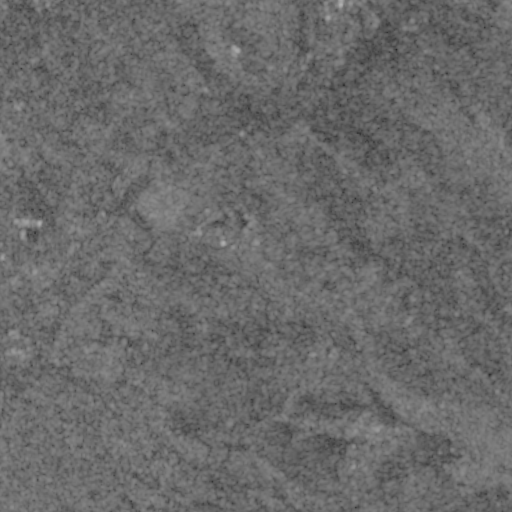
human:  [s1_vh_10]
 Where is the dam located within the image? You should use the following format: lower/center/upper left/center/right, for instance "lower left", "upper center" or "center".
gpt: The dam is located in the center left of the image.
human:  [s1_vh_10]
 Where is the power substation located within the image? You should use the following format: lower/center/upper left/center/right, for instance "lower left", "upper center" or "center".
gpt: The power substation is located in the upper left of the image.
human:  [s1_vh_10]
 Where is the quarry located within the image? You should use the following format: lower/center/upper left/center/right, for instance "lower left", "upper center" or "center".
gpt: The quarry is located in the upper right of the image.
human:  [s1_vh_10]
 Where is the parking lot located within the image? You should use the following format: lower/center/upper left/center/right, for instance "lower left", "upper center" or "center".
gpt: There is no parking lot in the image.

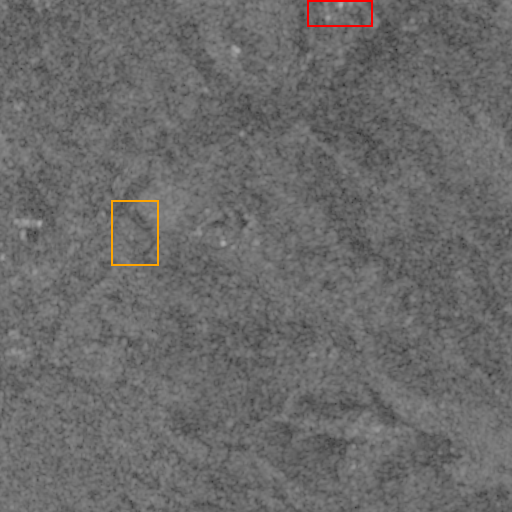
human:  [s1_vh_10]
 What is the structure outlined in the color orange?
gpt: The structure outlined in orange is a dam.
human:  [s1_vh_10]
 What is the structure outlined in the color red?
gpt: The structure outlined in red is a quarry.
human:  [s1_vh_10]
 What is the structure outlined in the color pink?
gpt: There is no pink outline.